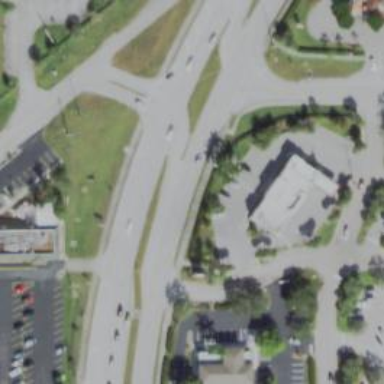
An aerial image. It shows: Secondary link road with asphalt surface.